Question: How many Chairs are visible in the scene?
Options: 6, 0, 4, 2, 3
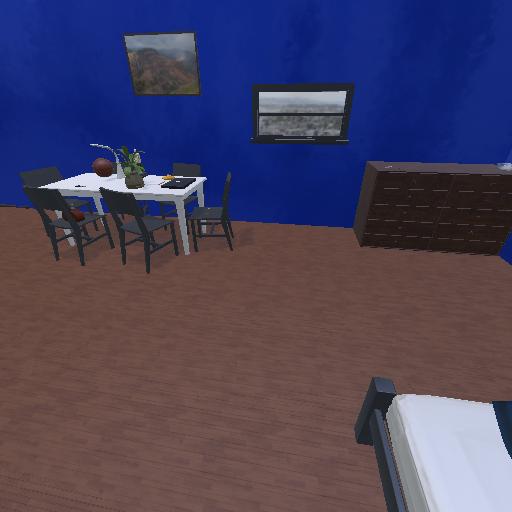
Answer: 6